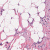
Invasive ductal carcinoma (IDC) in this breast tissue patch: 1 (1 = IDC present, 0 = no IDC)